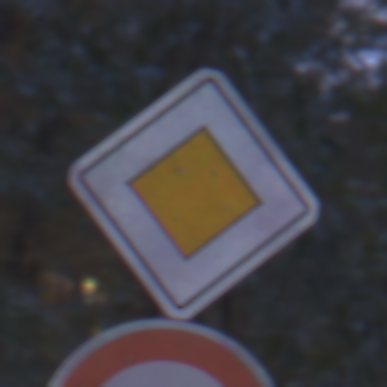
Verkehrszeichen: Vorfahrtsstrasse
Zusatzzeichen unten: Geschwindigkeit80
Umgebung: Outdoor, Suburban
Tageszeit: Night
Wetter: PartlyCloudy
Licht: Artificial
Jahreszeit: NotSpecified
Kontrast: LowContrast